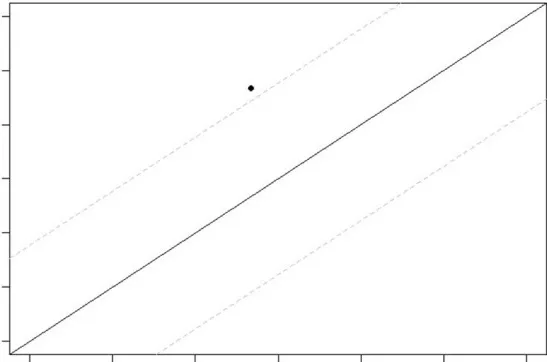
Reliable change index of the Receptive Language variable before and after video feedback-guided teleintervention sessions. Source: own authorship.
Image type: chart (chart)